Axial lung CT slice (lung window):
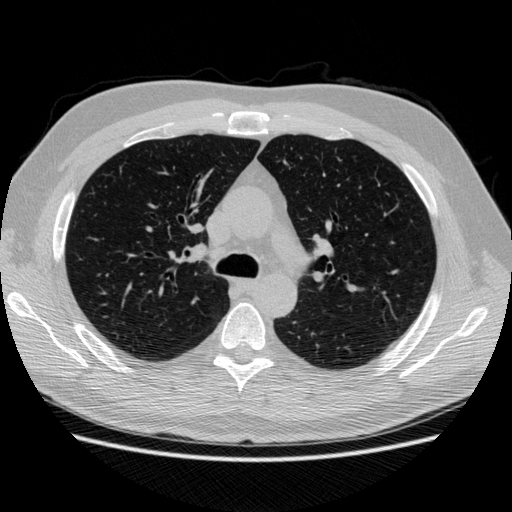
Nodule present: no